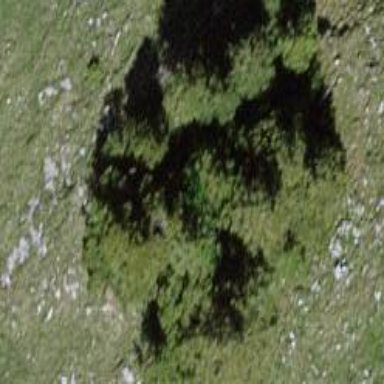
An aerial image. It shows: Evergreen needle-leaved forest.